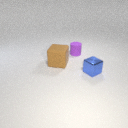
small purple rubber cylinder to the left of small blue metal cube